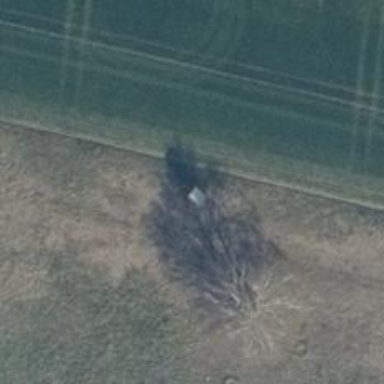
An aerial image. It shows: Hunting stand.